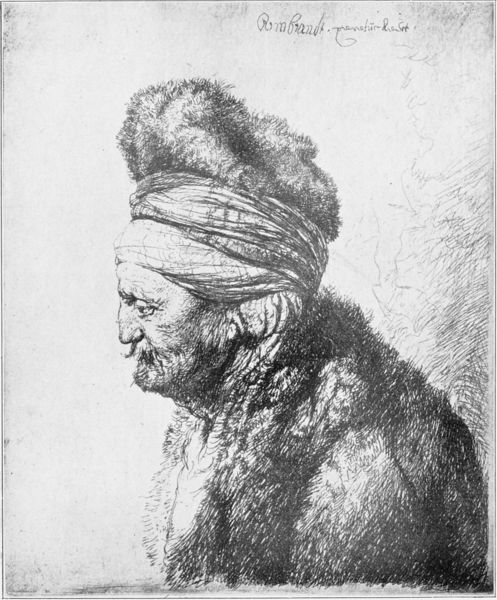
Titel: Der zweite Orientalenkopf
Künstler: Harmensz van Rijn Rembrandt
Schlagwörter: kopf, mann, wunde, frau, haar, nase, profil, schwarz, stirn, weiss, zeichnung, blick, tuch, haube, alt, bart, jacke, mütze, alte, arm, band, falten, gesicht, kragen, pelz, rembrandt, tod, trauer, vollbart, portrait, porträt, signatur, auge, haare, mantel, blatt, traurig, alter mann, grafik, faltig, seitenansicht, sitzt, nachdenklich, alter, greis, links, schwarz-weiß, schraffur, radierung, stich, seite, bleistift, pelzmantel, sterben, pelzmütze, oma, opa, turban, rembrand, großvater, türke, federzeichung, borstig, alt werden